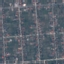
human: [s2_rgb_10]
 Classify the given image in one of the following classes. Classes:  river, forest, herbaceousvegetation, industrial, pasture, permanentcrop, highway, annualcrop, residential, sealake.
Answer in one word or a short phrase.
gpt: Residential